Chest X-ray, PA view. Patient: 21 years old, sex M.
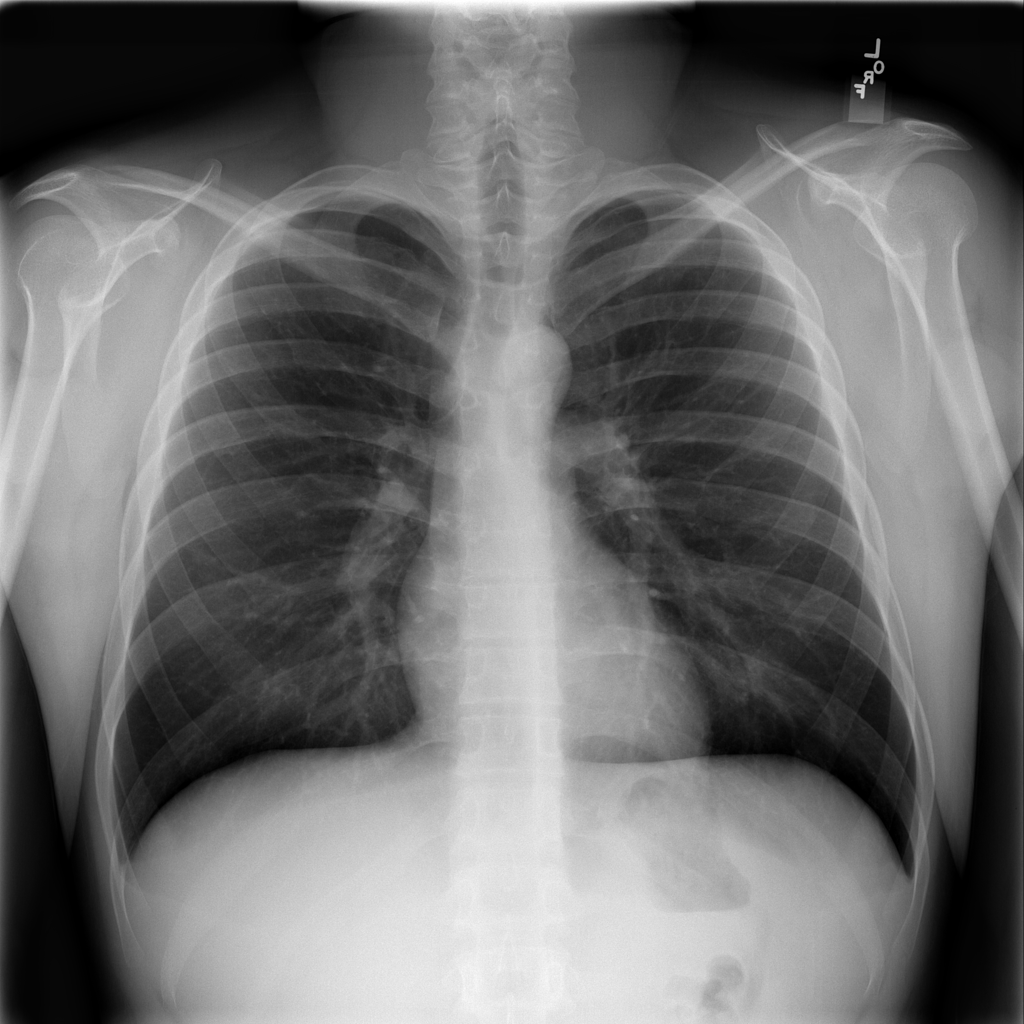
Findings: No Finding